Interaction volume radius: 5 \u00c5
Interaction volume height: 30 \u00c5
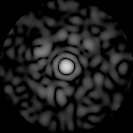
Disorder parameter: 0.8461